Field crop: maize
Growth stage: 2
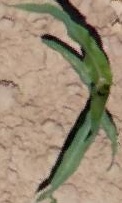
Species: maize